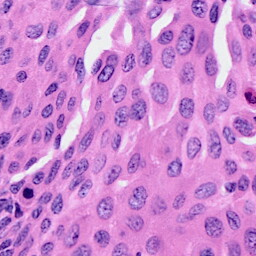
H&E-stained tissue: Cervix